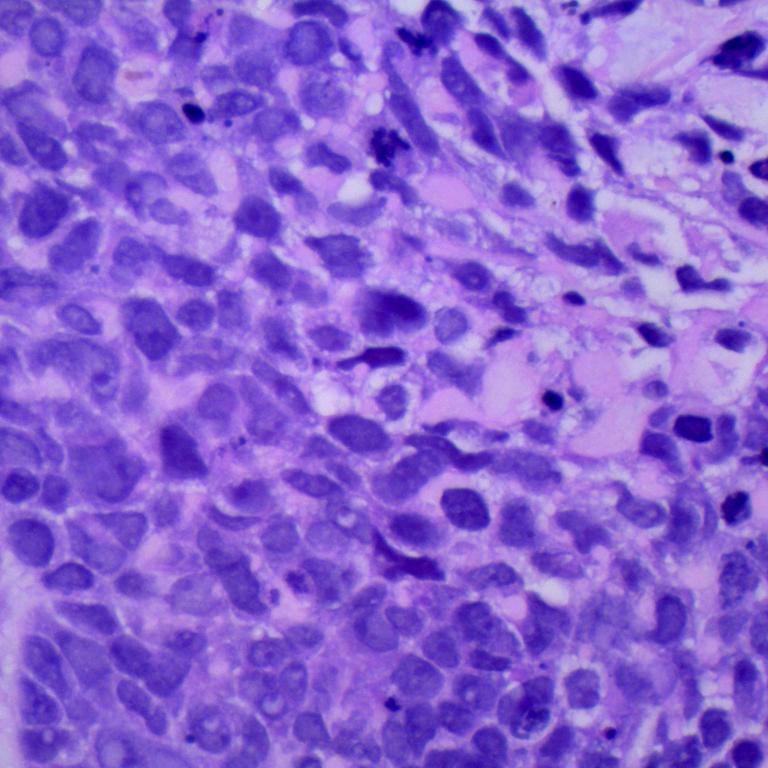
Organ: lung
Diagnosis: squamous carcinomas